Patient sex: M
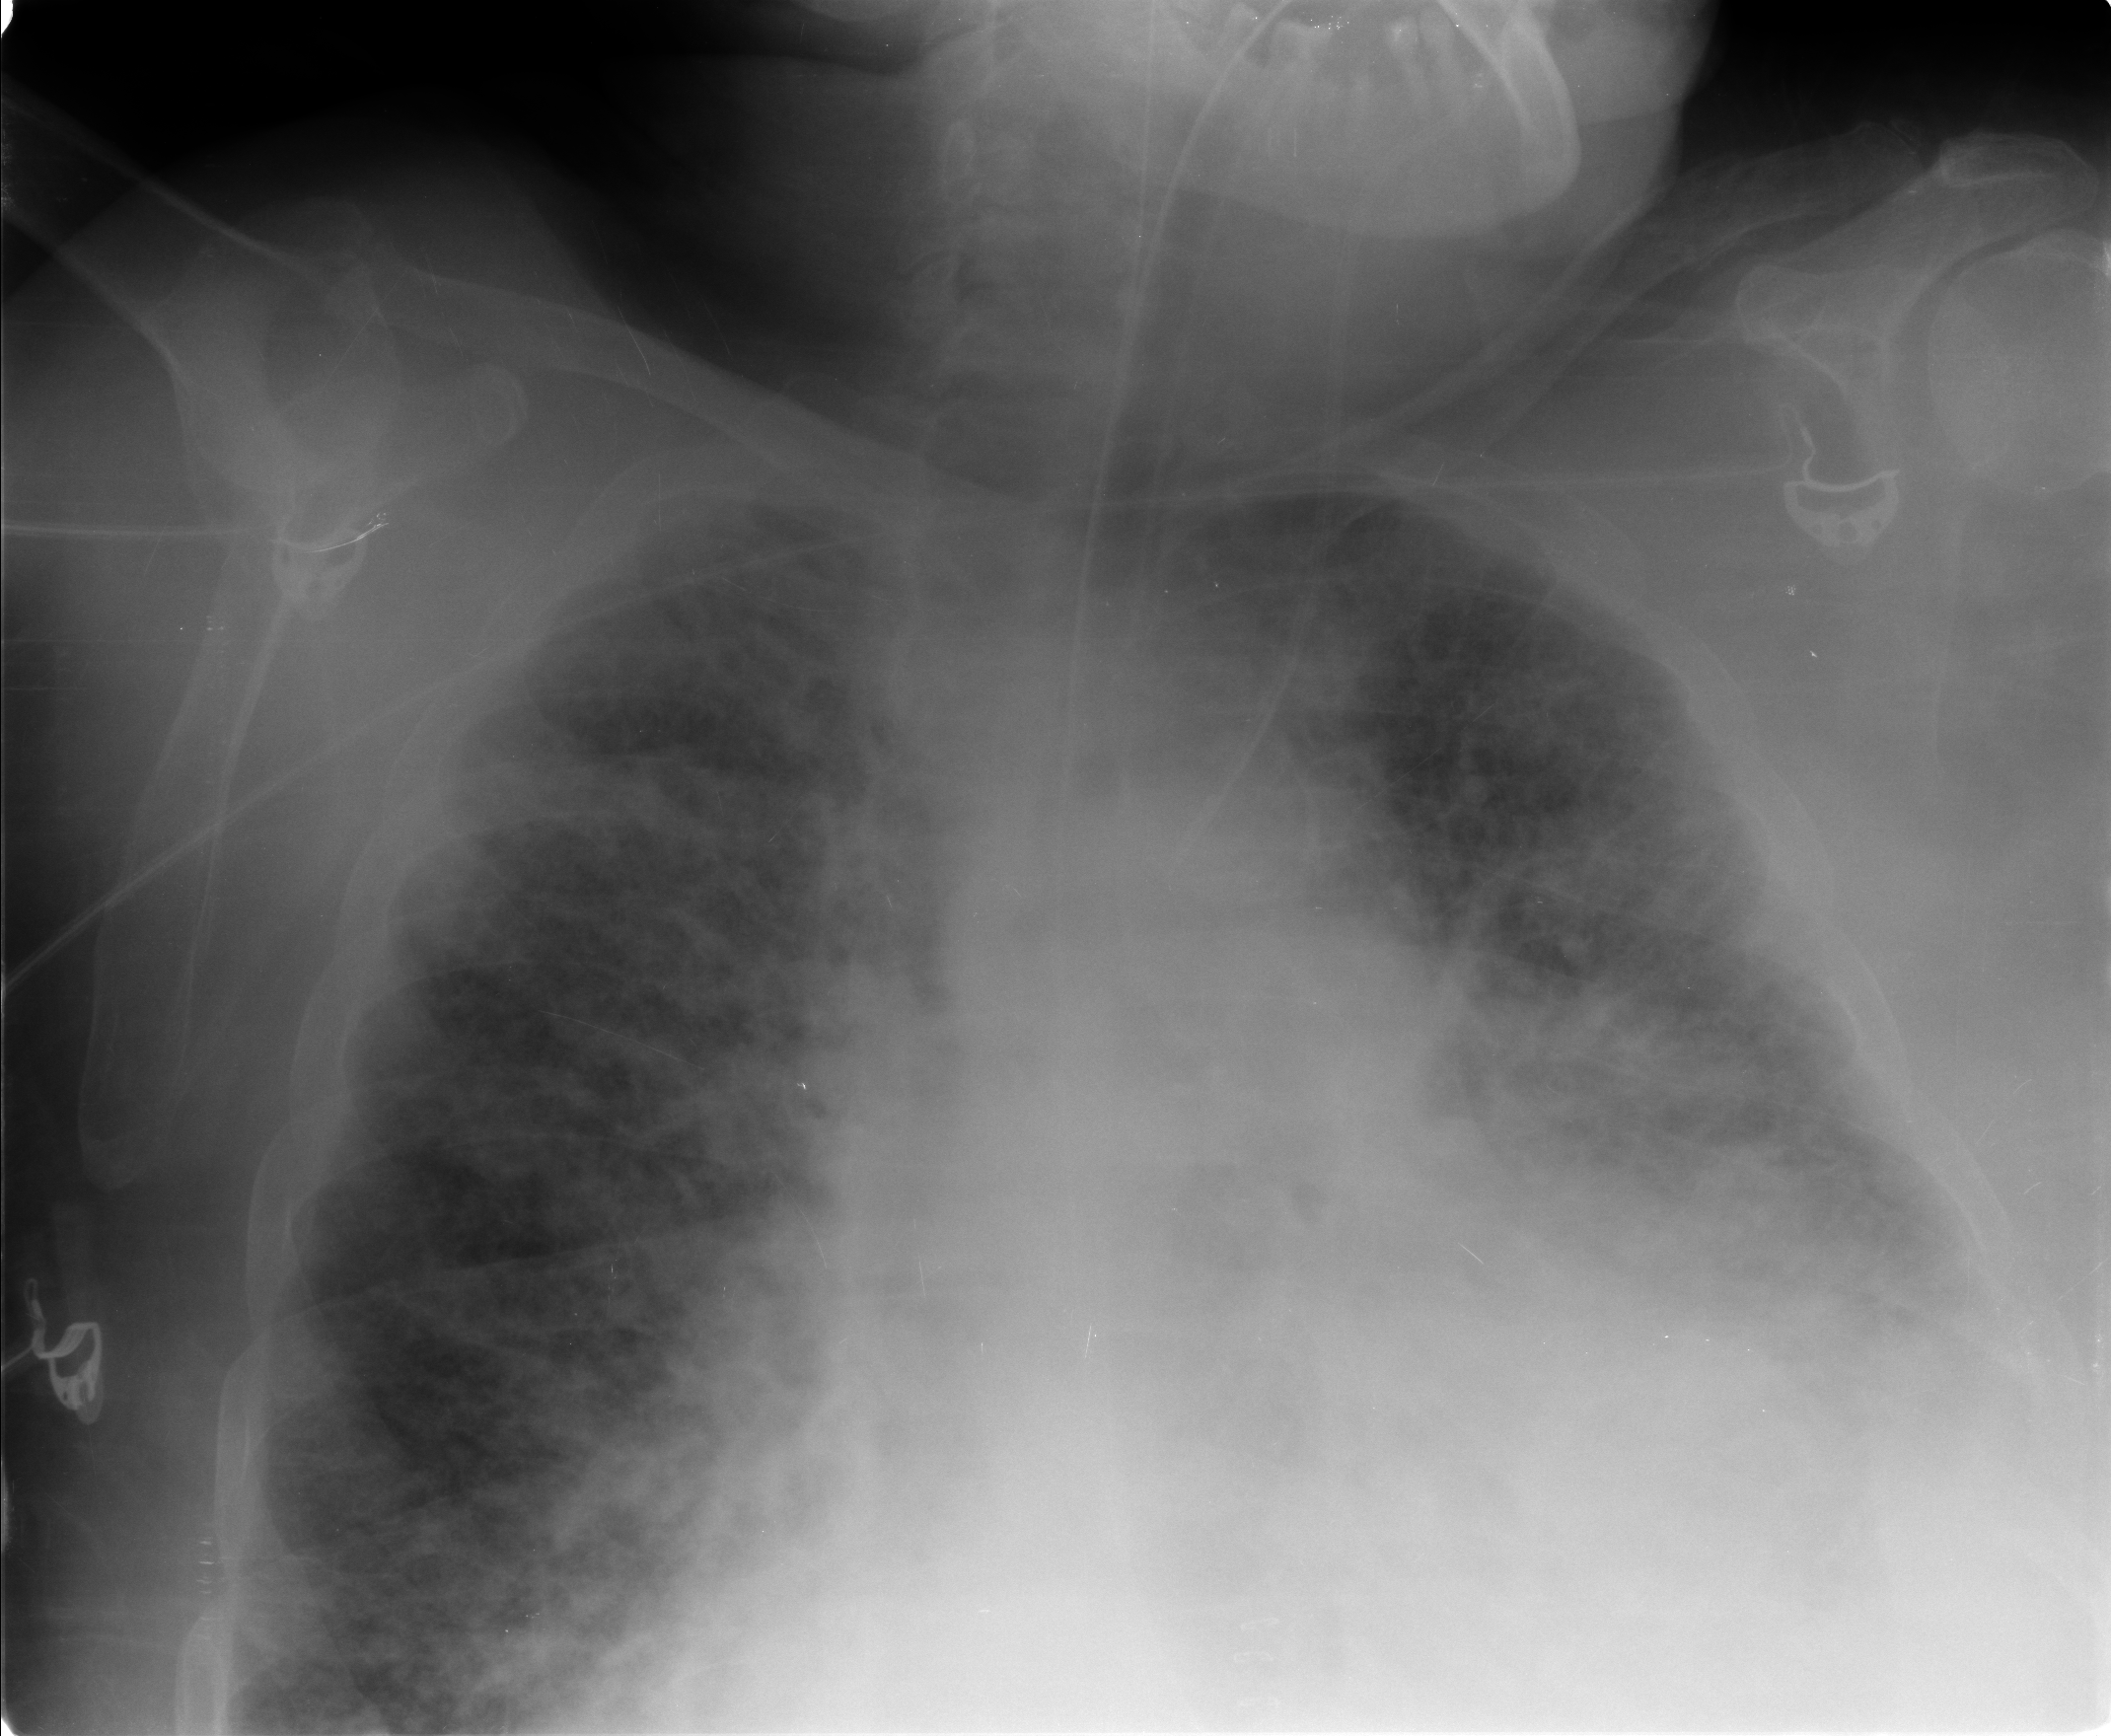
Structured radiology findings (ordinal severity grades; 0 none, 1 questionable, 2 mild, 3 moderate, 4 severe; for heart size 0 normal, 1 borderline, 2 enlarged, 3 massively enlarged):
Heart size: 2
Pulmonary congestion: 3
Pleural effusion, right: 1
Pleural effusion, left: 3
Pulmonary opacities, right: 3
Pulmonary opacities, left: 3
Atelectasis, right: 2
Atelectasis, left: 2